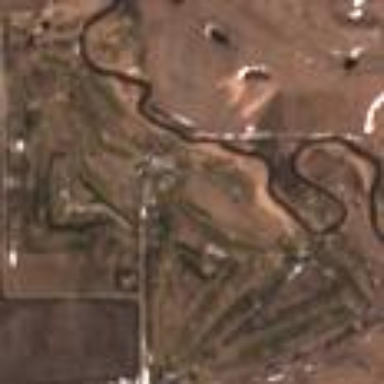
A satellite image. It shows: Golf course.